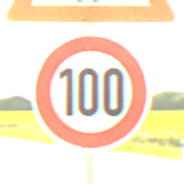
Verkehrszeichen: Geschwindigkeit100
Zusatzzeichen oben: ReiterLinks
Umgebung: Outdoor, RoadRail
Tageszeit: Midday
Wetter: PartlyCloudy
Licht: Natural
Jahreszeit: NotSpecified
Kontrast: HighContrast